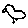
Label: bird